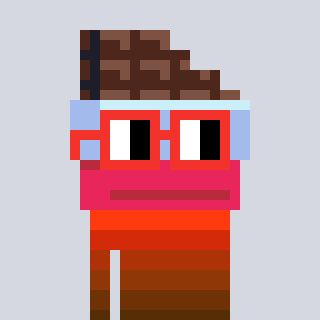
a pixel art character with square red glasses, a chocolate-shaped head and a green-colored body on a cool background